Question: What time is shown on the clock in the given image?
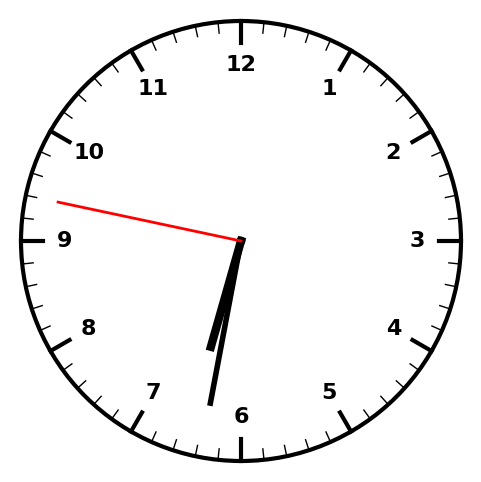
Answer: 06:31:47